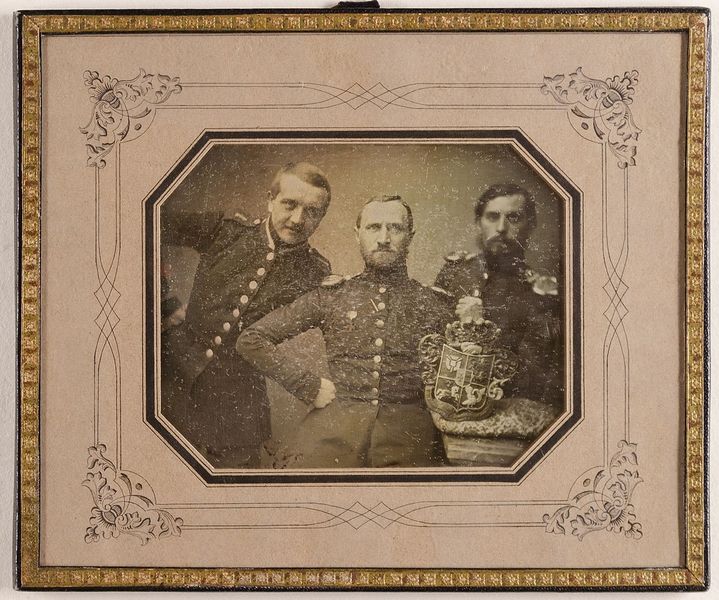
Titel: Drei Holsteinische Offiziere mit dem Wappen von Schleswig-Holstein. Kiel, 1848
Künstler: Gregor Renard
Standort: Hamburg
Institution: Museum für Kunst und Gewerbe Hamburg
Schlagwörter: mann, gruppenportrait, figur, foto, fotografie, photographie, uniformen, offizier, photo, wappen, lichtbild, daguerreotypie, bildwerke, angewandte und bildende kunst, hessische systematik, porträtfotografie, porträtphotographie, gruppenporträt